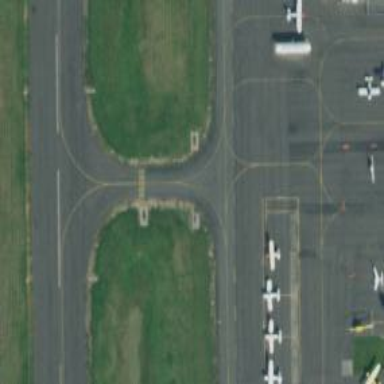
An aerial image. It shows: View of taxiway at the airport.